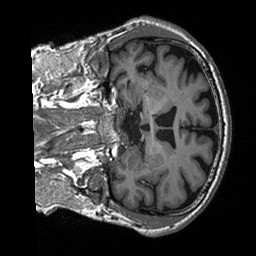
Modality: T1w
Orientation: coronal
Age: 68
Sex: male
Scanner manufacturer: siemens
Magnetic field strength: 3 T
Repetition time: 2.4 s
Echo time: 0.00226 s